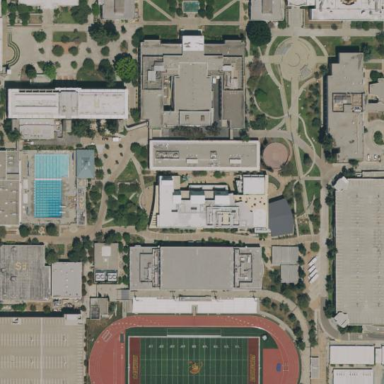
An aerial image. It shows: College.